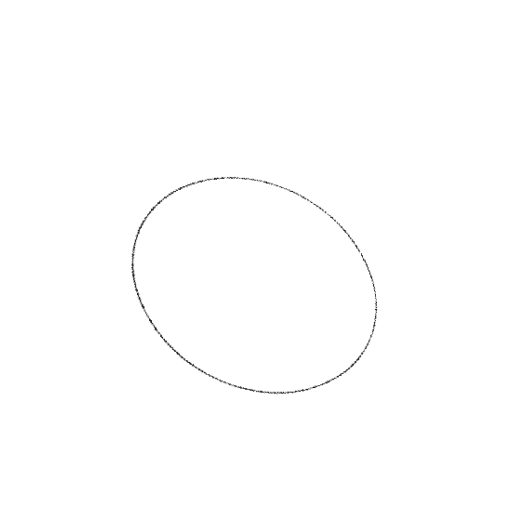
Crossing number: 0